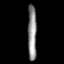
Tissue: lung
Cell type: Epithelial cells
Senescence score: 0.2408
Nuclear area (px): 480
Mean DAPI intensity: 141.94